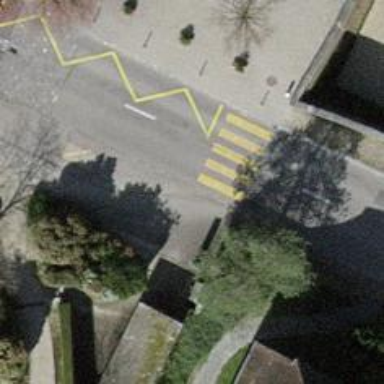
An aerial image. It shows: Zebra crossing on the road.